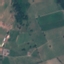
Label: Pasture